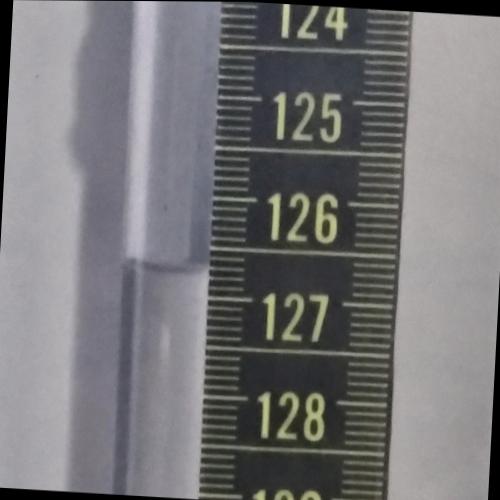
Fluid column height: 126.7 cm